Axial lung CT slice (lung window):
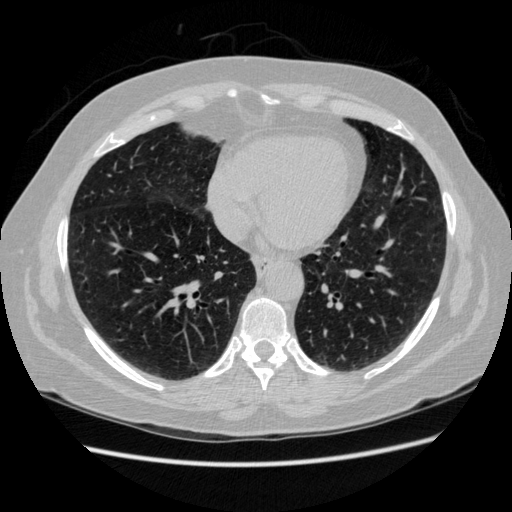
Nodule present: no